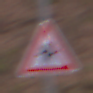
Verkehrszeichen: Vorfahrt
Umgebung: Outdoor, Nature
Tageszeit: Midday
Wetter: Overcast
Licht: Natural
Jahreszeit: Autumn
Kontrast: LowContrast